Interaction volume radius: 10 \u00c5
Interaction volume height: 10 \u00c5
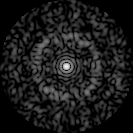
Disorder parameter: 0.8408